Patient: sex F, age 65
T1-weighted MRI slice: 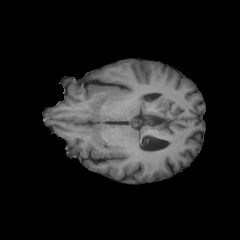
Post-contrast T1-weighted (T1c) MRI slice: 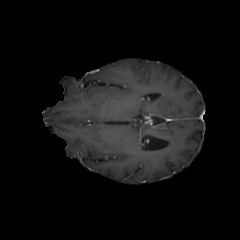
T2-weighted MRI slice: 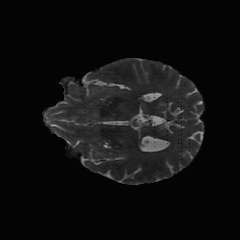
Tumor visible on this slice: no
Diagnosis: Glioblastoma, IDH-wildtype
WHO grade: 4